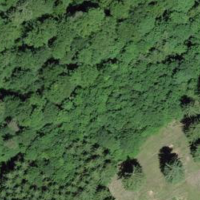
EUNIS habitat code: 44
Species observed at this site:
Petasites albus